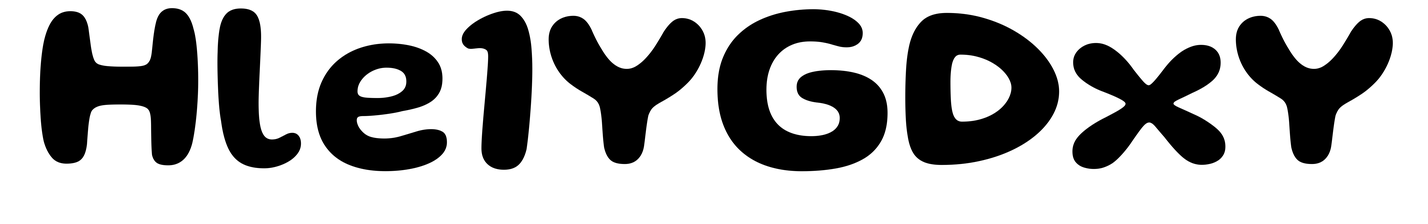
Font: Gluten_SemiBold